Question: I'm a beginner and just learning Tailwind, so I made a project and pushed it to GitHub. Unfortunately, I added 'style.css' to my git ignore file and it wasn't pushed to GitHub. Tailwind works in my HTML files and also in my 'src/style.css' file, and this should compress into 'public/style.css'. This is no problem, I thought.
I don't have the project on my hard drive, so I cloned the repo from GitHub and tried to build it again, to automatically create a 'style.css' file. However, when I try to build with the command below, it's throwing <URL>:

'''
npm run build -p
'''
What is the issue, and what should I do now ?
My package file:
'''
{
"name": "project-1",
"version": "1.0.0",
"description": "",
"main": "index.js",
"scripts": {
"build": "tailwindcss -i ./src/tailwind.css -o ./public/style.css -w",
"build-p" : "postcss ./src/tailwind.css -o ./public/style.css -w"
},
"keywords": [],
"author": "",
"license": "ISC",
"devDependencies": {
"autoprefixer": "^10.4.0",
"postcss": "^8.4.5",
"tailwindcss": "^3.0.6"
}
}
'''
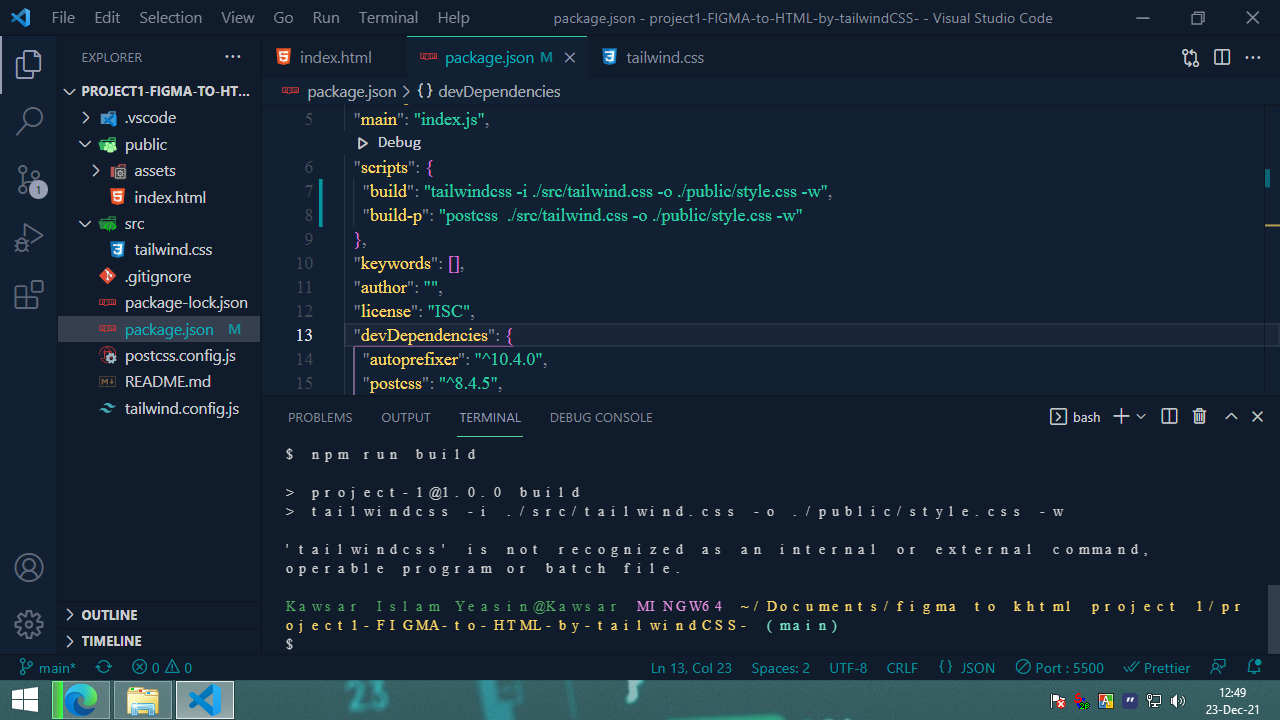
Answer: You are missing the 'npx' infront of your 'build' command as 'tailwindcss' is not an executable.
Add 'npx' at the start of your build command in your 'package.json' to resolve this issue.
Here an example based on your provided screenshot:
'''
{
"name": "project-1",
"version": "1.0.0",
"description": "",
"main": "index.js",
"scripts": {
"build": "npx tailwindcss -i ./src/tailwind.css -o ./public/style.css --watch",
"build-p": "postcss ./src/tailwind.css -o ./public/style.css --watch"
},
"keywords": [],
"author": "",
"license": "ISC",
"devDependencies": {
"autoprefixer": "^10.4.0",
"postcss": "^8.4.5",
"tailwindcss": "^3.0.6"
}
}
'''